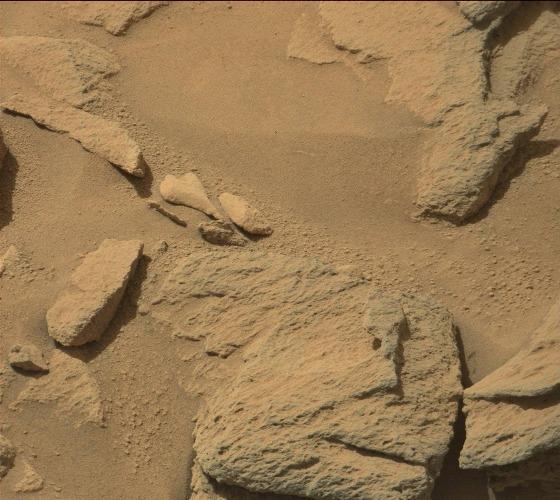
Terrain classes present: Bedrock, Gravel / Sand / Soil, Shadow